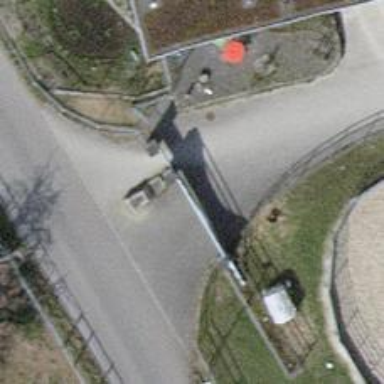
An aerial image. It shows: Lift gate barrier.